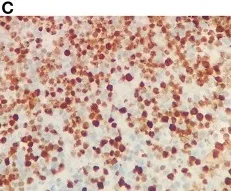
Brain biopsy findings.the Ki-67 index was 70% Magnification, x400 for all.
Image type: pathology (immunostaining)